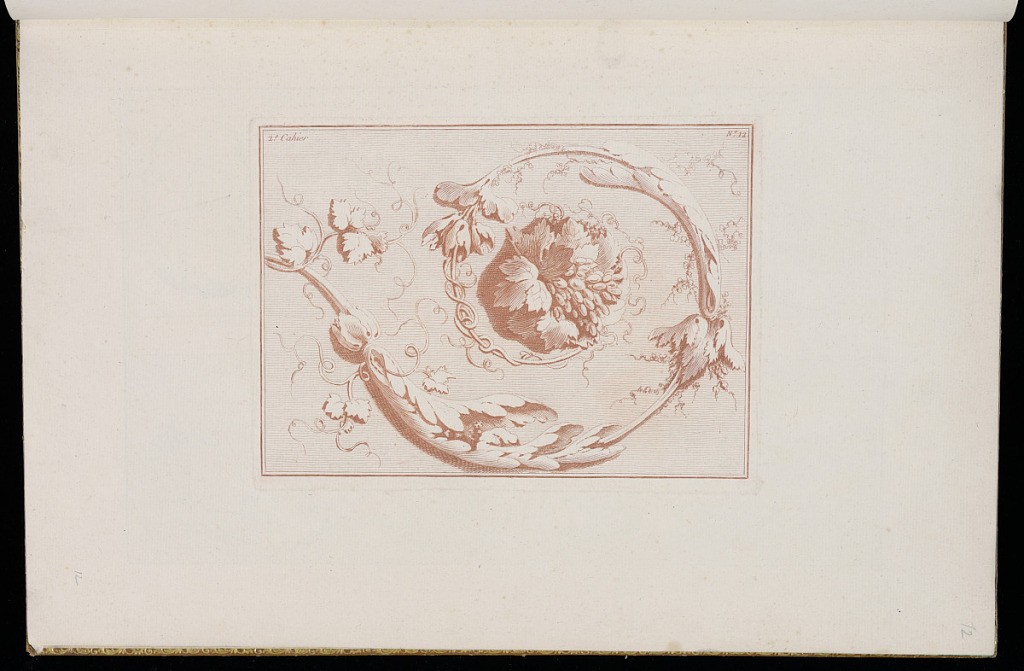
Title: Scrolling Foliate Ornament Design
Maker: Henri Sallembier, French, ca. 1753 - 1820
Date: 1777
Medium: Etching in red ink on laid paper
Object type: Print
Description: A scrolling foliate ornament design featuring floral and scrolling leaf (rinceaux) motifs. The plate is numbered.